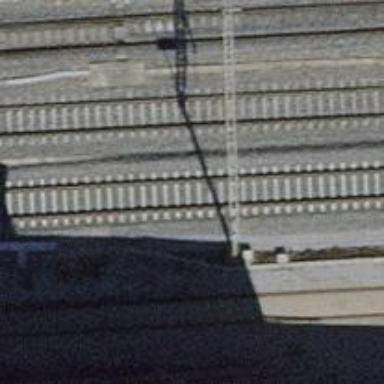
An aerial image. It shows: Railway with electrified contact lines.